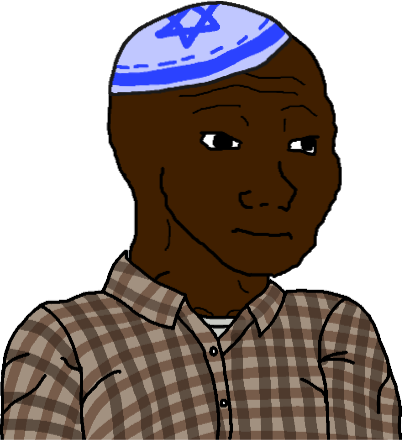
Label: 5_Blackjak